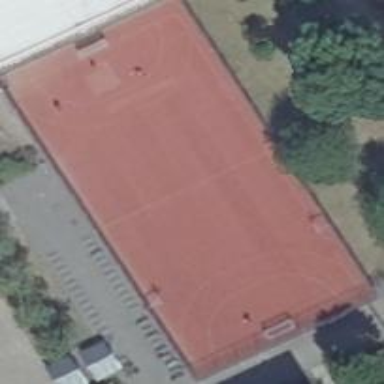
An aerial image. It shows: Multi-sport pitch enclosed by wire fence.